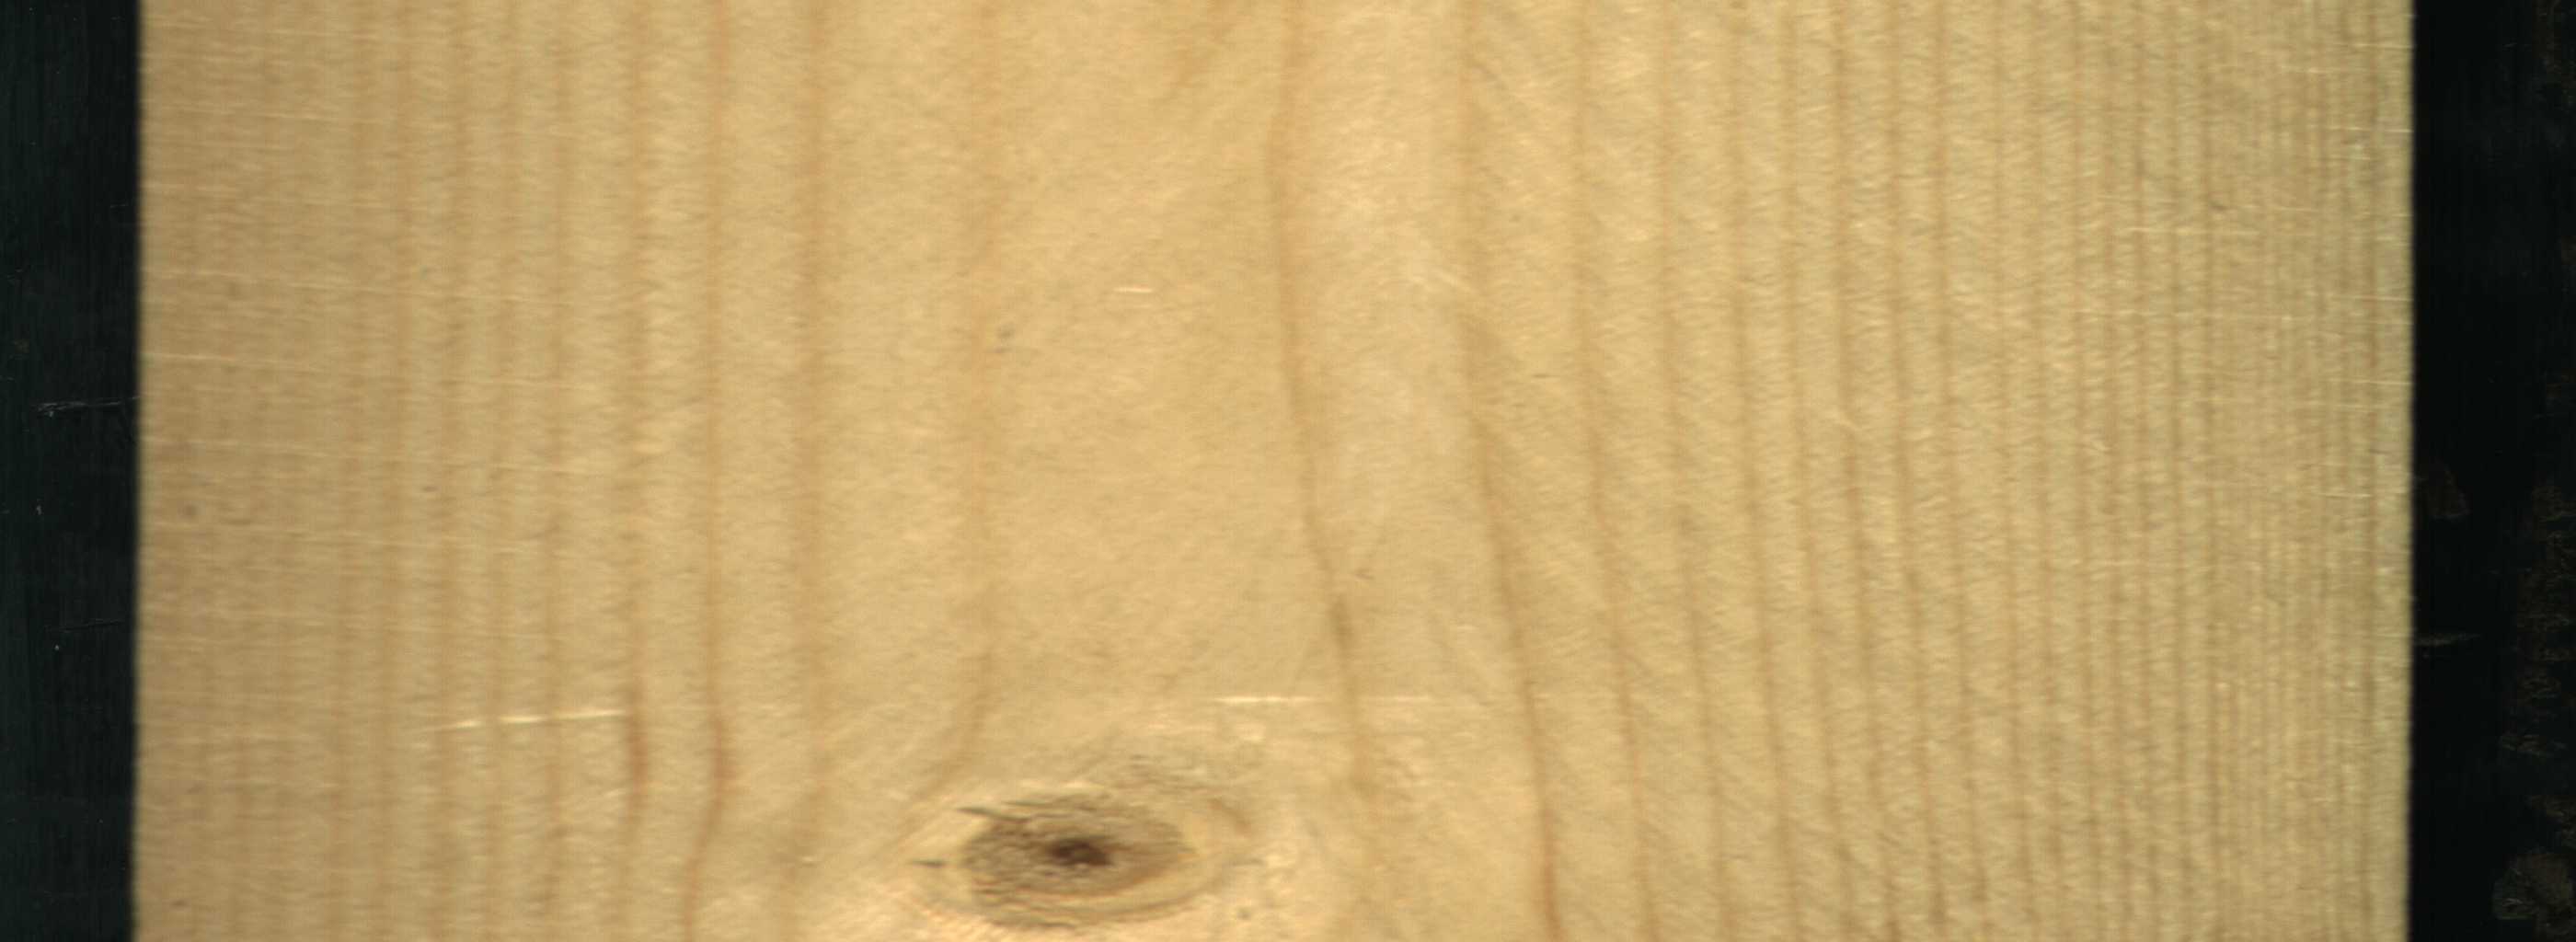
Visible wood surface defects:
Live_Knot